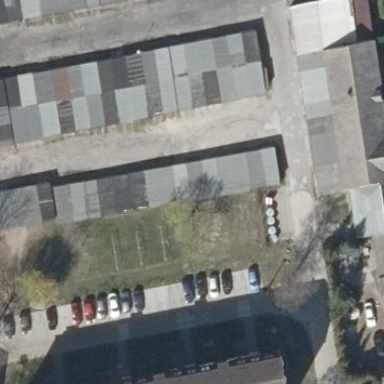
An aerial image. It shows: Group of garages.